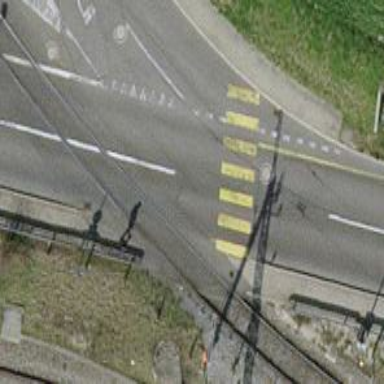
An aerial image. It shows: Marked crossing on the road.